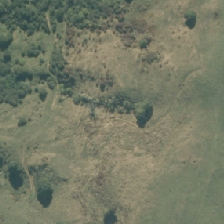
Land cover: high_producing_grassland